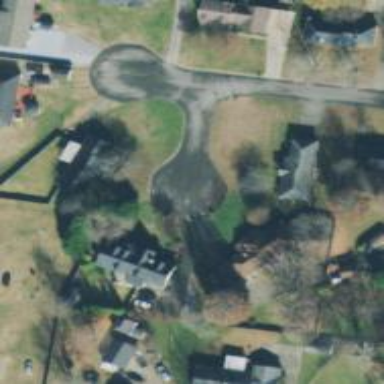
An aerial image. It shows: Turning circle on the road.